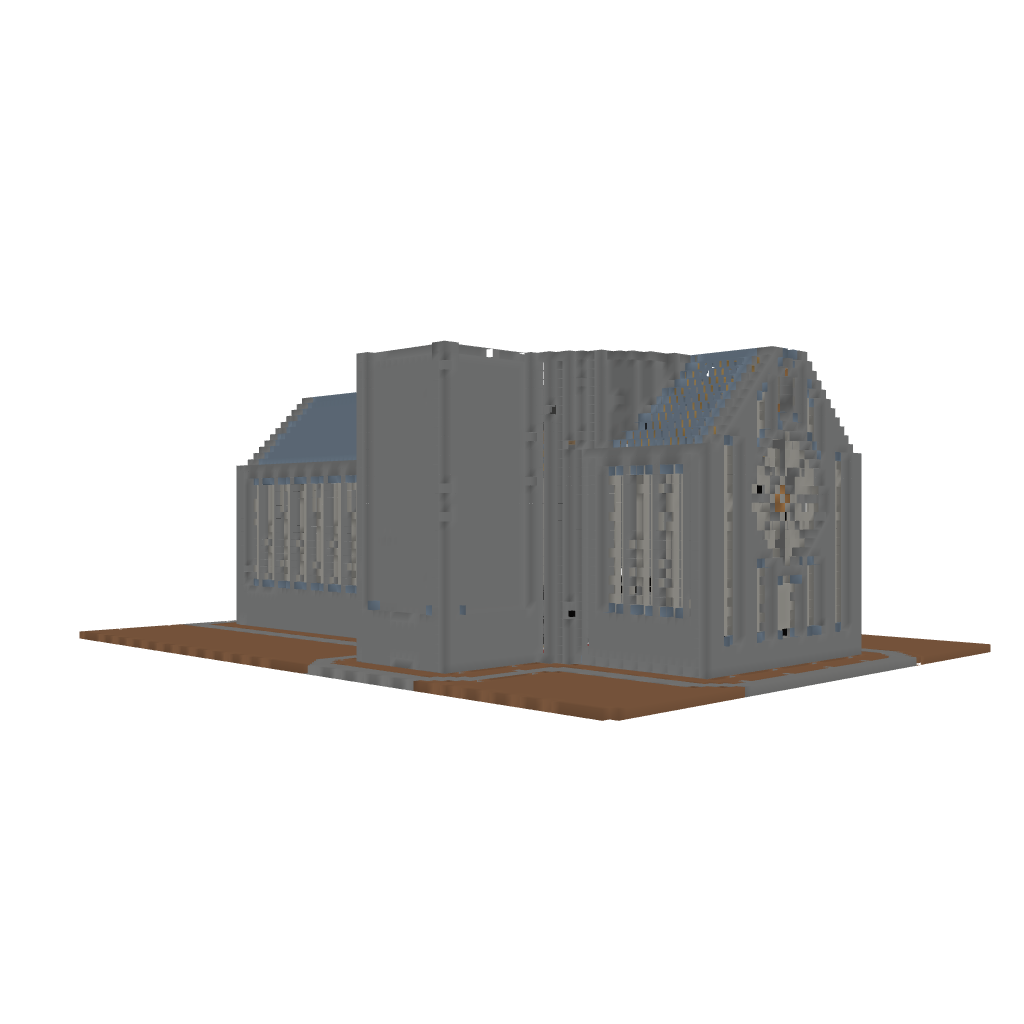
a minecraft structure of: cathedral 3